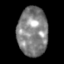
Tissue: skin
Cell type: Epithelial cells
Senescence score: 0.2476
Nuclear area (px): 1443
Mean DAPI intensity: 130.511